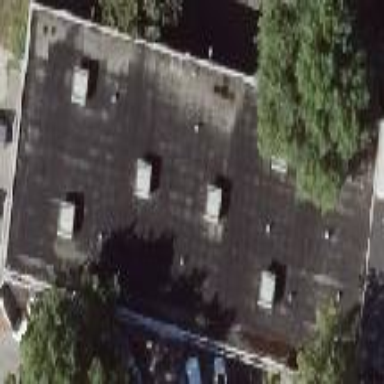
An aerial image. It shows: Commercial building.